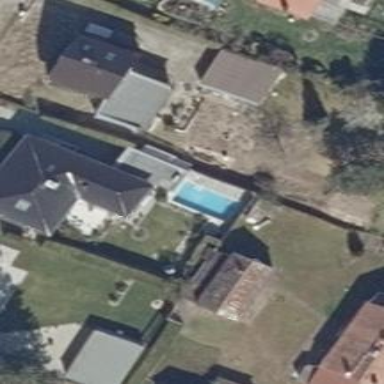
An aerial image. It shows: House with hipped roof.